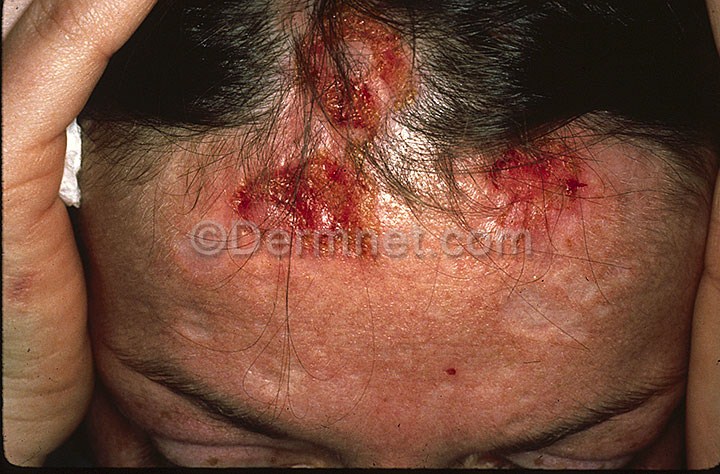
Disease: Eczema Photos